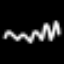
Label: squiggle